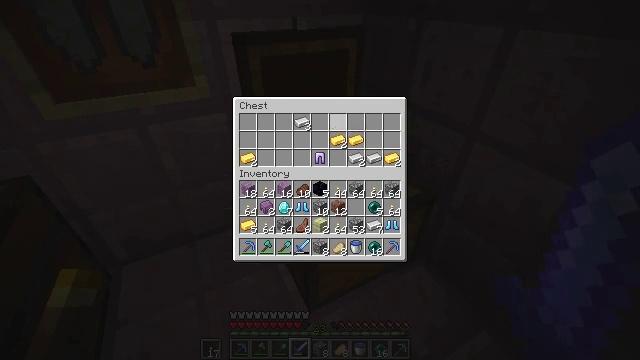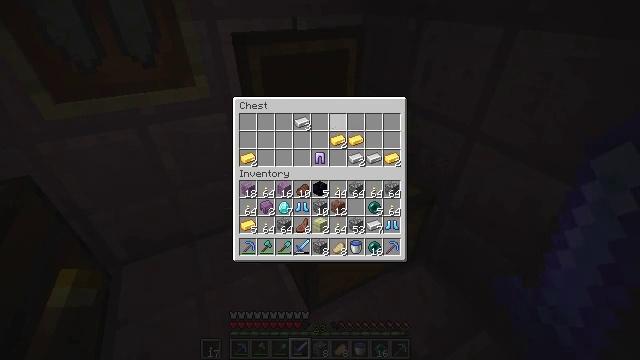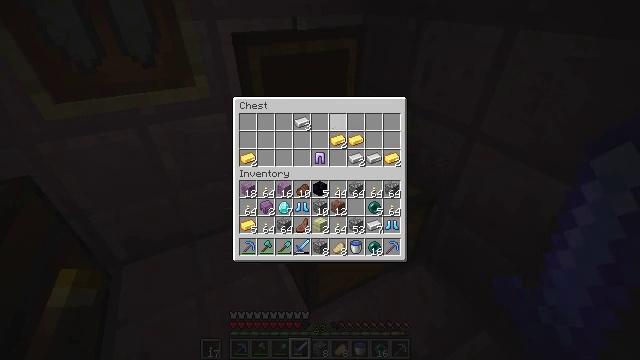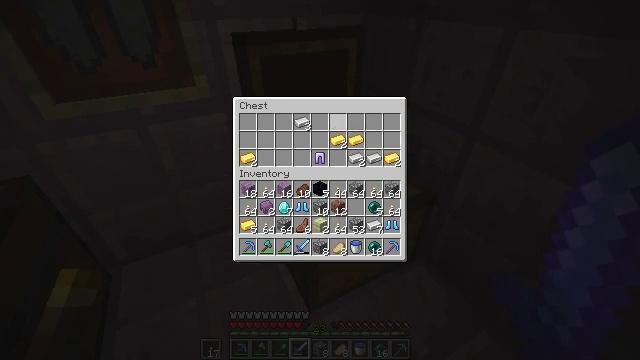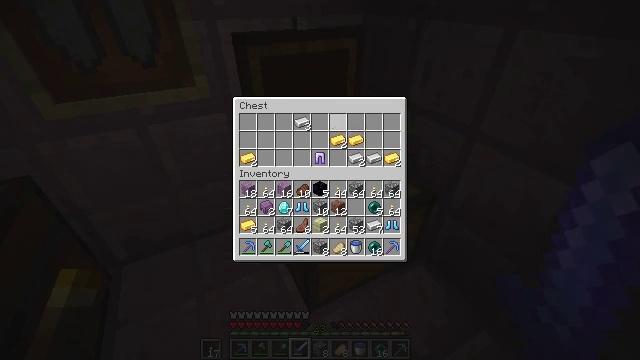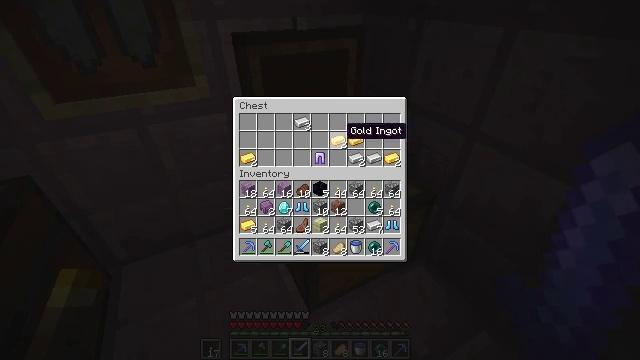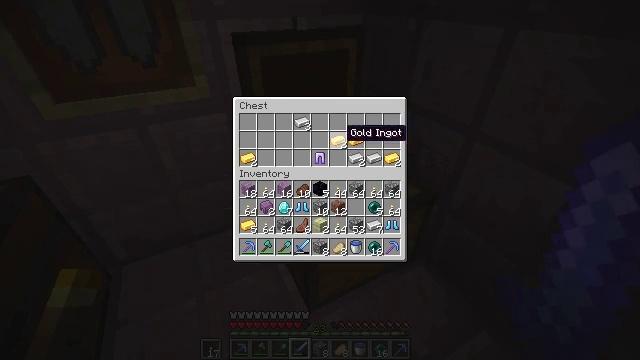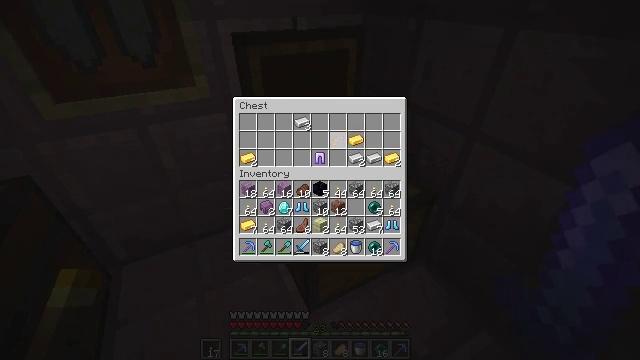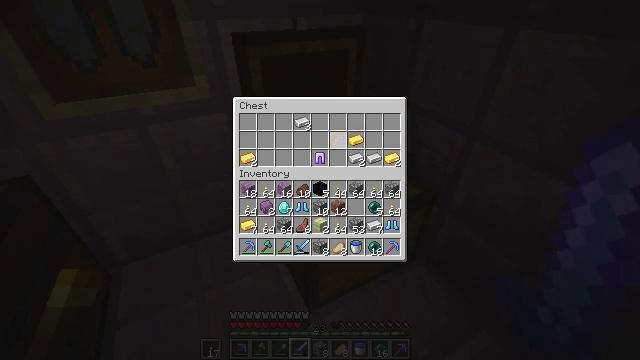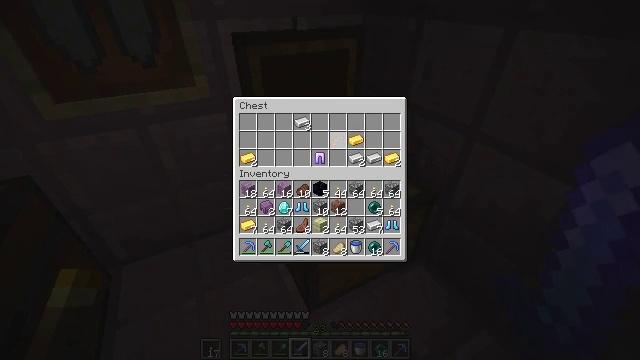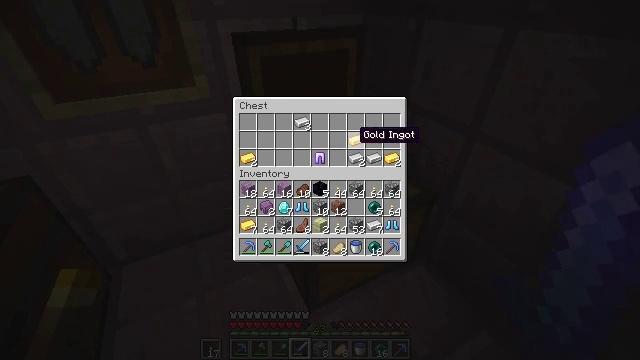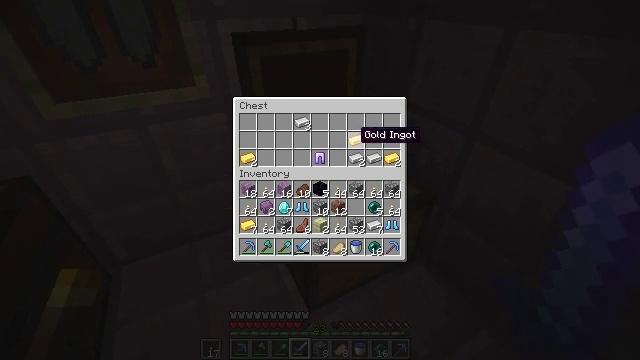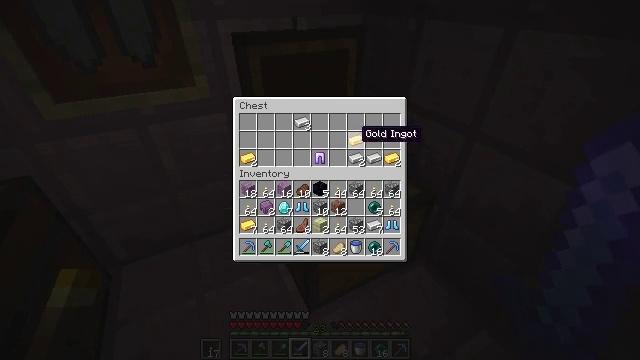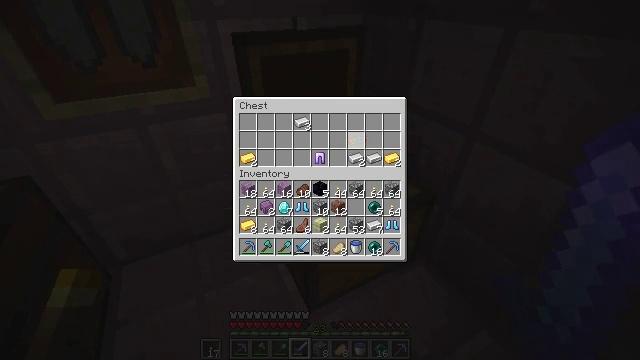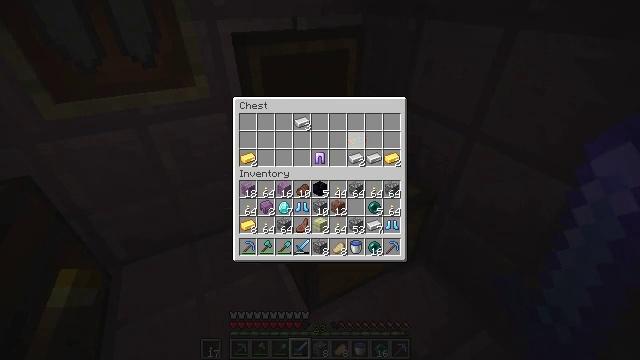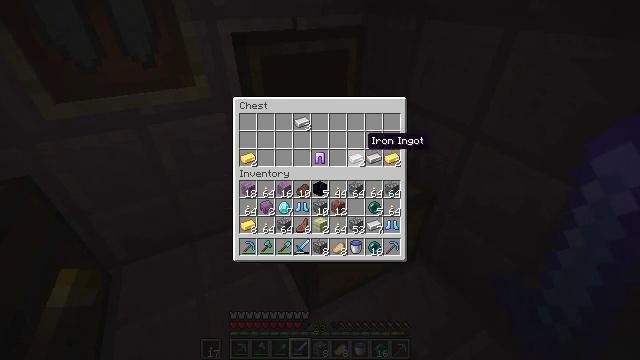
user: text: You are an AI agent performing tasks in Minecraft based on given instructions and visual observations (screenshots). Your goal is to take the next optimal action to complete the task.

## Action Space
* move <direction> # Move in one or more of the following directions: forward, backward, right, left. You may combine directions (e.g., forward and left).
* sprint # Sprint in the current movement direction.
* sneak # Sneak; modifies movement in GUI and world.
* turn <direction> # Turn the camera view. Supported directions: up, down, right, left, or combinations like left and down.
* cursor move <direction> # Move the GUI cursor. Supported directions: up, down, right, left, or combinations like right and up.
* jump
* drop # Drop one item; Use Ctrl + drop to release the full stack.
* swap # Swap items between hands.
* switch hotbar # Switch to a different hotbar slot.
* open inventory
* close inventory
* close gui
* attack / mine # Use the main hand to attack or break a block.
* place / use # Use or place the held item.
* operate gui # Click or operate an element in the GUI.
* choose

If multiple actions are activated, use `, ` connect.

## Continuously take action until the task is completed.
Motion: motion action
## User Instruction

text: Mine the brewing stand from your base.
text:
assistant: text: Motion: sneak, operate gui
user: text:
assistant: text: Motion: sneak, operate gui
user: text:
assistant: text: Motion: sneak
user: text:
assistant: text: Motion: sneak
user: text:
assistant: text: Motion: sneak, cursor move down
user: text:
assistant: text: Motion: sneak
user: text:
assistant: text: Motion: sneak, operate gui
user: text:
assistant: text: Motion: sneak, operate gui
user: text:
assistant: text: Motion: sneak, operate gui
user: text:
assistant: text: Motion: sneak, cursor move right
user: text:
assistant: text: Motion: sneak
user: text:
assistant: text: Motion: sneak
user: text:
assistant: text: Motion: sneak, operate gui
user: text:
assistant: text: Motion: sneak, operate gui
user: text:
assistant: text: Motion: sneak
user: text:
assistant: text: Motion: sneak, cursor move right and down
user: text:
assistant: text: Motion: sneak
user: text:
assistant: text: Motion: sneak
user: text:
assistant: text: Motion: sneak
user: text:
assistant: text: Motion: sneak
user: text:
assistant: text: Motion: sneak
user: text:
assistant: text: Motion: sneak, operate gui
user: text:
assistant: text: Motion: sneak, operate gui
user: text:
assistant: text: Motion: sneak, operate gui
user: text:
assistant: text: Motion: sneak
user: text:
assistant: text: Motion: sneak
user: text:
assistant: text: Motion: sneak, operate gui
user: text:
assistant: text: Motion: sneak, operate gui
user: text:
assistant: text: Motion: sneak
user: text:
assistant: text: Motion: sneak